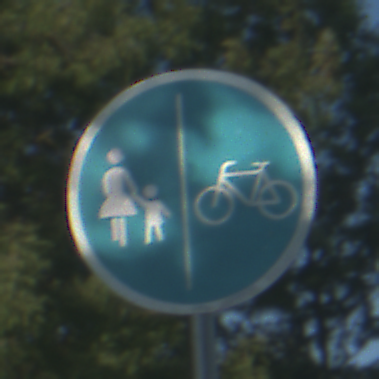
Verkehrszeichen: GetrennterRadUndGehwegRadwegRechts
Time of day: MorningAfternoon
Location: Outdoor (Nature)
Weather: Clear
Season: NotSpecified
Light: Natural